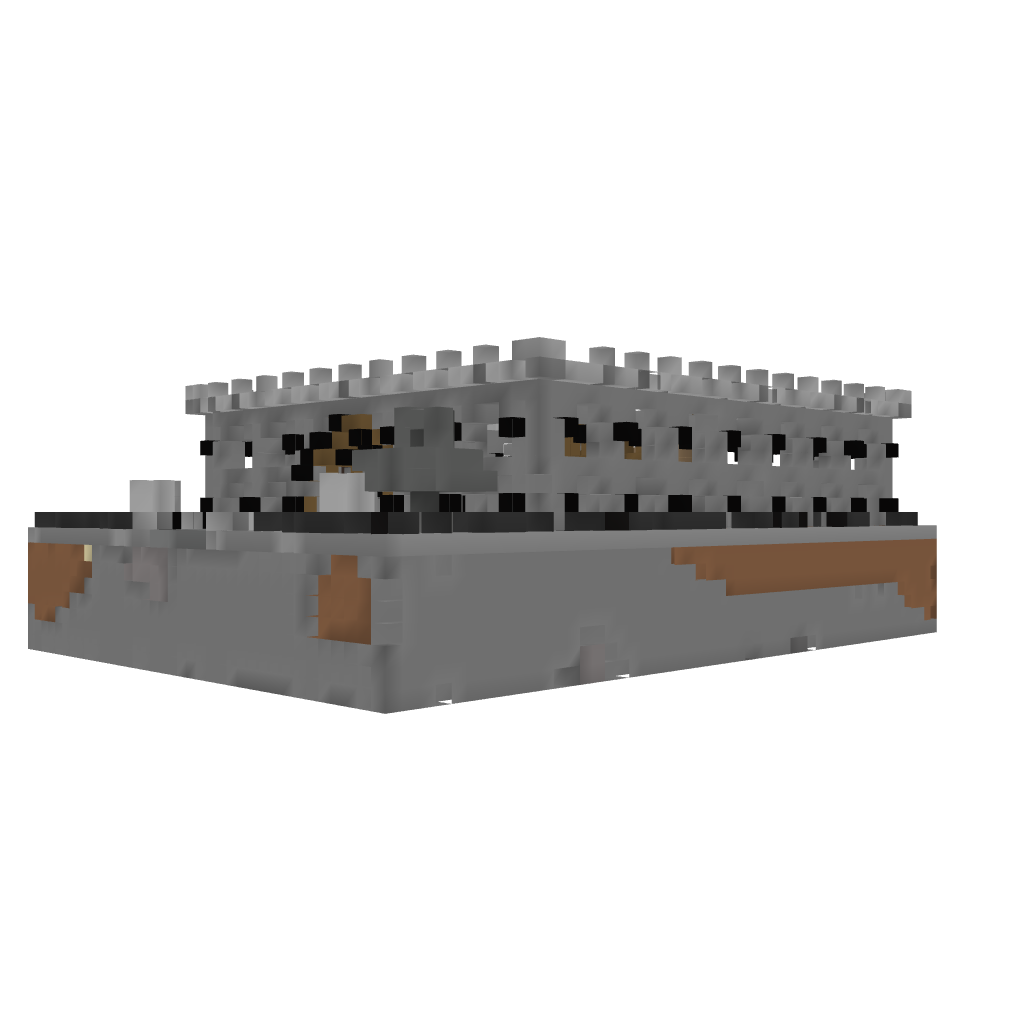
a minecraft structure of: Agility arena